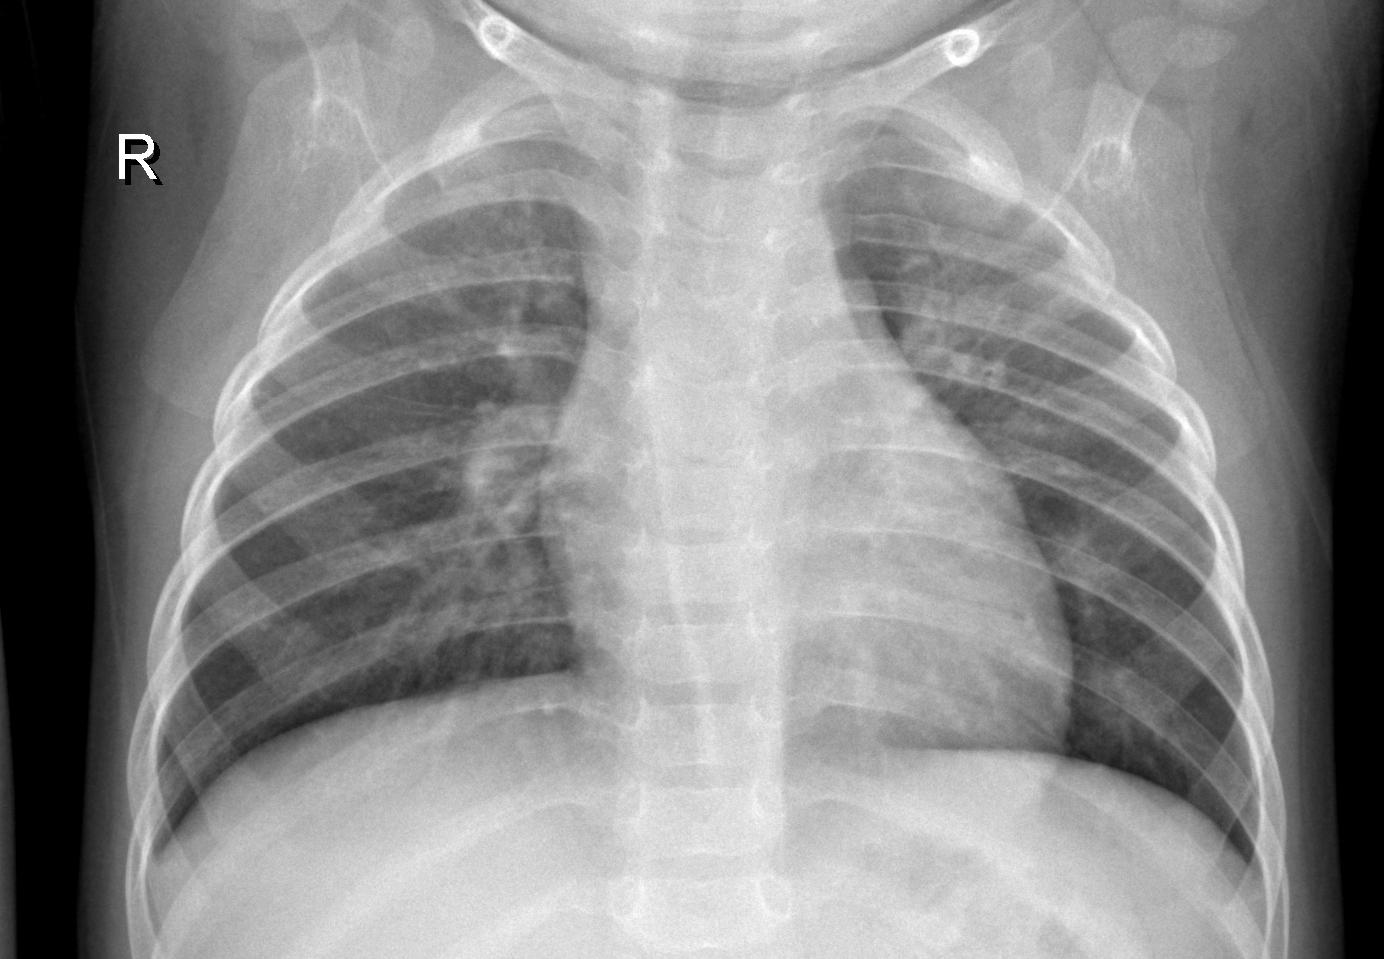
Diagnosis: PNEUMONIA